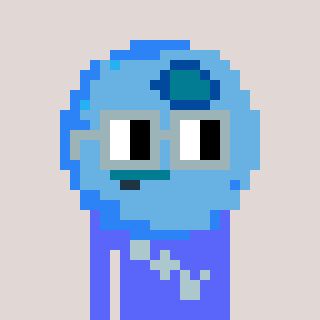
a pixel art character with square dark gray glasses, a blueberry-shaped head and a purple-colored body on a warm background